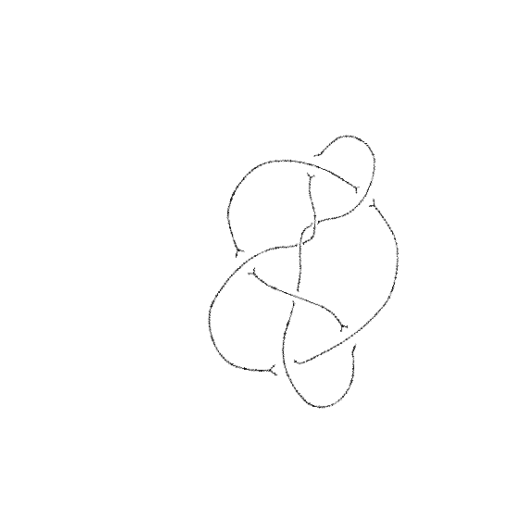
Crossing number: 8